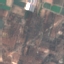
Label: PermanentCrop